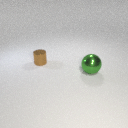
small brown metal cylinder to the left of large green metal sphere